Question: I would like to know how to create a runnable JAR with resources (pictures, pdfs) in a resource folder either inside or outside the source package (ie /src/resources/images/ or /resources/images/) in Eclipse. Currently, i have my resources inside the source folder of my eclipse project, but I've also tried it inside its own folder in the package. The program builds and executes fine in eclipse, but when I go to export as a runnable jar, I keep getting a file not found exception when I run it on the desktop. I'm declaring my files with a string like this
'''
private String file = "src/resources/orderForm.pdf";
'''
I understand that I should user getResourceAsStream(), but due to some constraints, I can't (has to do with how files are saved, I'm reading in whole pdf files, not as streams) so I'm wondering how to get my files into the correct location in the jar. If i unpack it after I've made it they always show up in the top level, outside of the folders. Here is a screen shot of my current project structure. For the sake of saying it, this project works fine in eclipse, also in the java build properties, the source folder is in the build path along with all subfolders, I also tried doing the same with the empty resources folder in an earlier test.

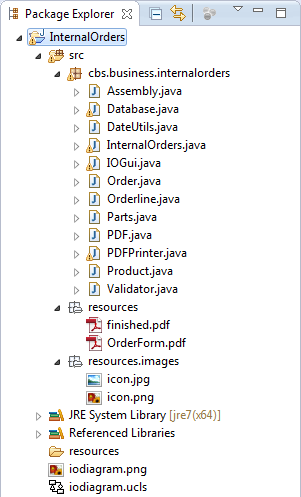
Answer: You will need to do the getResourceAsStream, and make sure that the pdfs get built into the jar. Since you have them in the source folder, they should.
Assuming you have the pdf under src/resources/orderForm.pdf, it will end up in the jar file as /resources/orderForm.pdf. You would open a resource stream for /resources/orderForm.pdf.
If you must have a honest to goodness file, then you would need code that reads the PDF as a resource stream, FileOutputStreams it out to a temp file, then uses the file. Or, you simply cannot package the pdfs in the jar.
'''
public class PDFWriter {
public static final String testDir = "C:\pdftest\";
public static final String adobePath = ""C:\Program Files\Adobe\Reader 10.0\Reader\AcroRd32.exe"";
public static void main(String[] args){
try {
new PDFWriter().run();
} catch (Exception e) {
e.printStackTrace();
}
}
public void run() throws Exception {
InputStream in = this.getClass().getResourceAsStream("/resources/test.pdf");
new File(testDir).mkdirs();
String pdfFilePath = testDir + "test.pdf";
FileOutputStream out = new FileOutputStream (pdfFilePath);
byte[] buffer = new byte[1024];
int len = in.read(buffer);
while (len != -1) {
out.write(buffer, 0, len);
len = in.read(buffer);
}
out.close();
Runtime rt = Runtime.getRuntime();
String command = adobePath + " " + pdfFilePath;
rt.exec(command);
}
}
'''
The only reason the file way works at all in eclipse is because the bin folder is a real folder, but when you build the thing, it all gets zipped up into a jar.
Maybe a bit of confusion over source folders. If you have a source folder called 'src', the package structure under it does not contain "src". src/net/whatever/Class.java will turn into net/whatever/Class.class when build.
So, you could create a second source folder called 'rsrc' (resources), and under this put your resources/order.pdf. rsrc/resources/order.pdf will become resources.order.pdf when you build the jar.